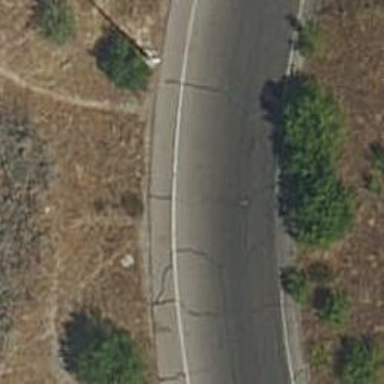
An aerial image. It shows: Secondary road with asphalt surface leading to circular junction.